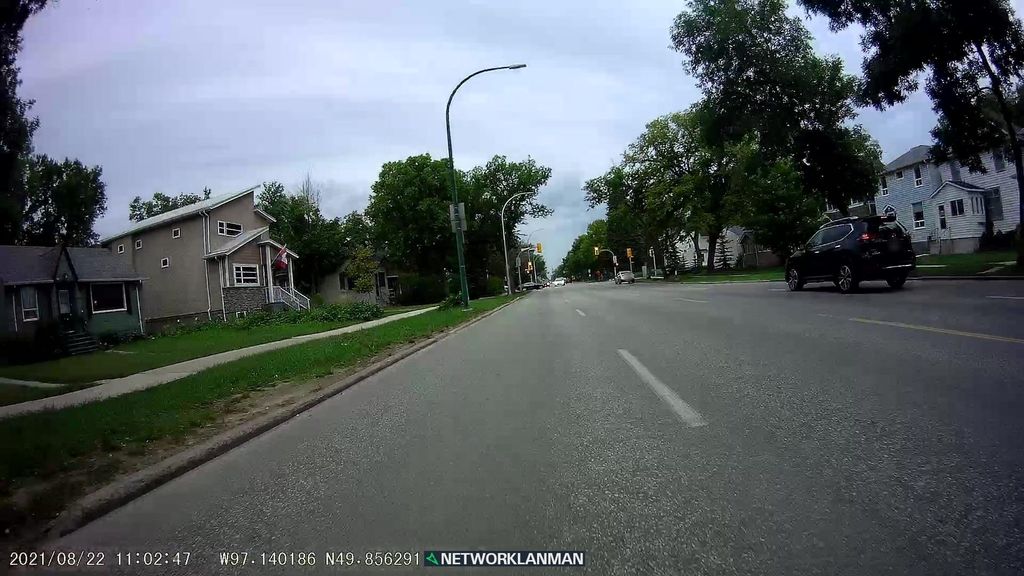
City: winnipeg